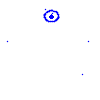
Particle: pion